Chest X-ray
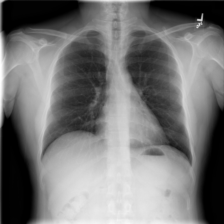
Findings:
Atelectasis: negative
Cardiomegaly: negative
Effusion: negative
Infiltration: negative
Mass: negative
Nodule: negative
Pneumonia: negative
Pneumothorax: negative
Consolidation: negative
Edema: negative
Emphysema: negative
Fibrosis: negative
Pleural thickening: negative
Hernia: negative